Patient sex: M
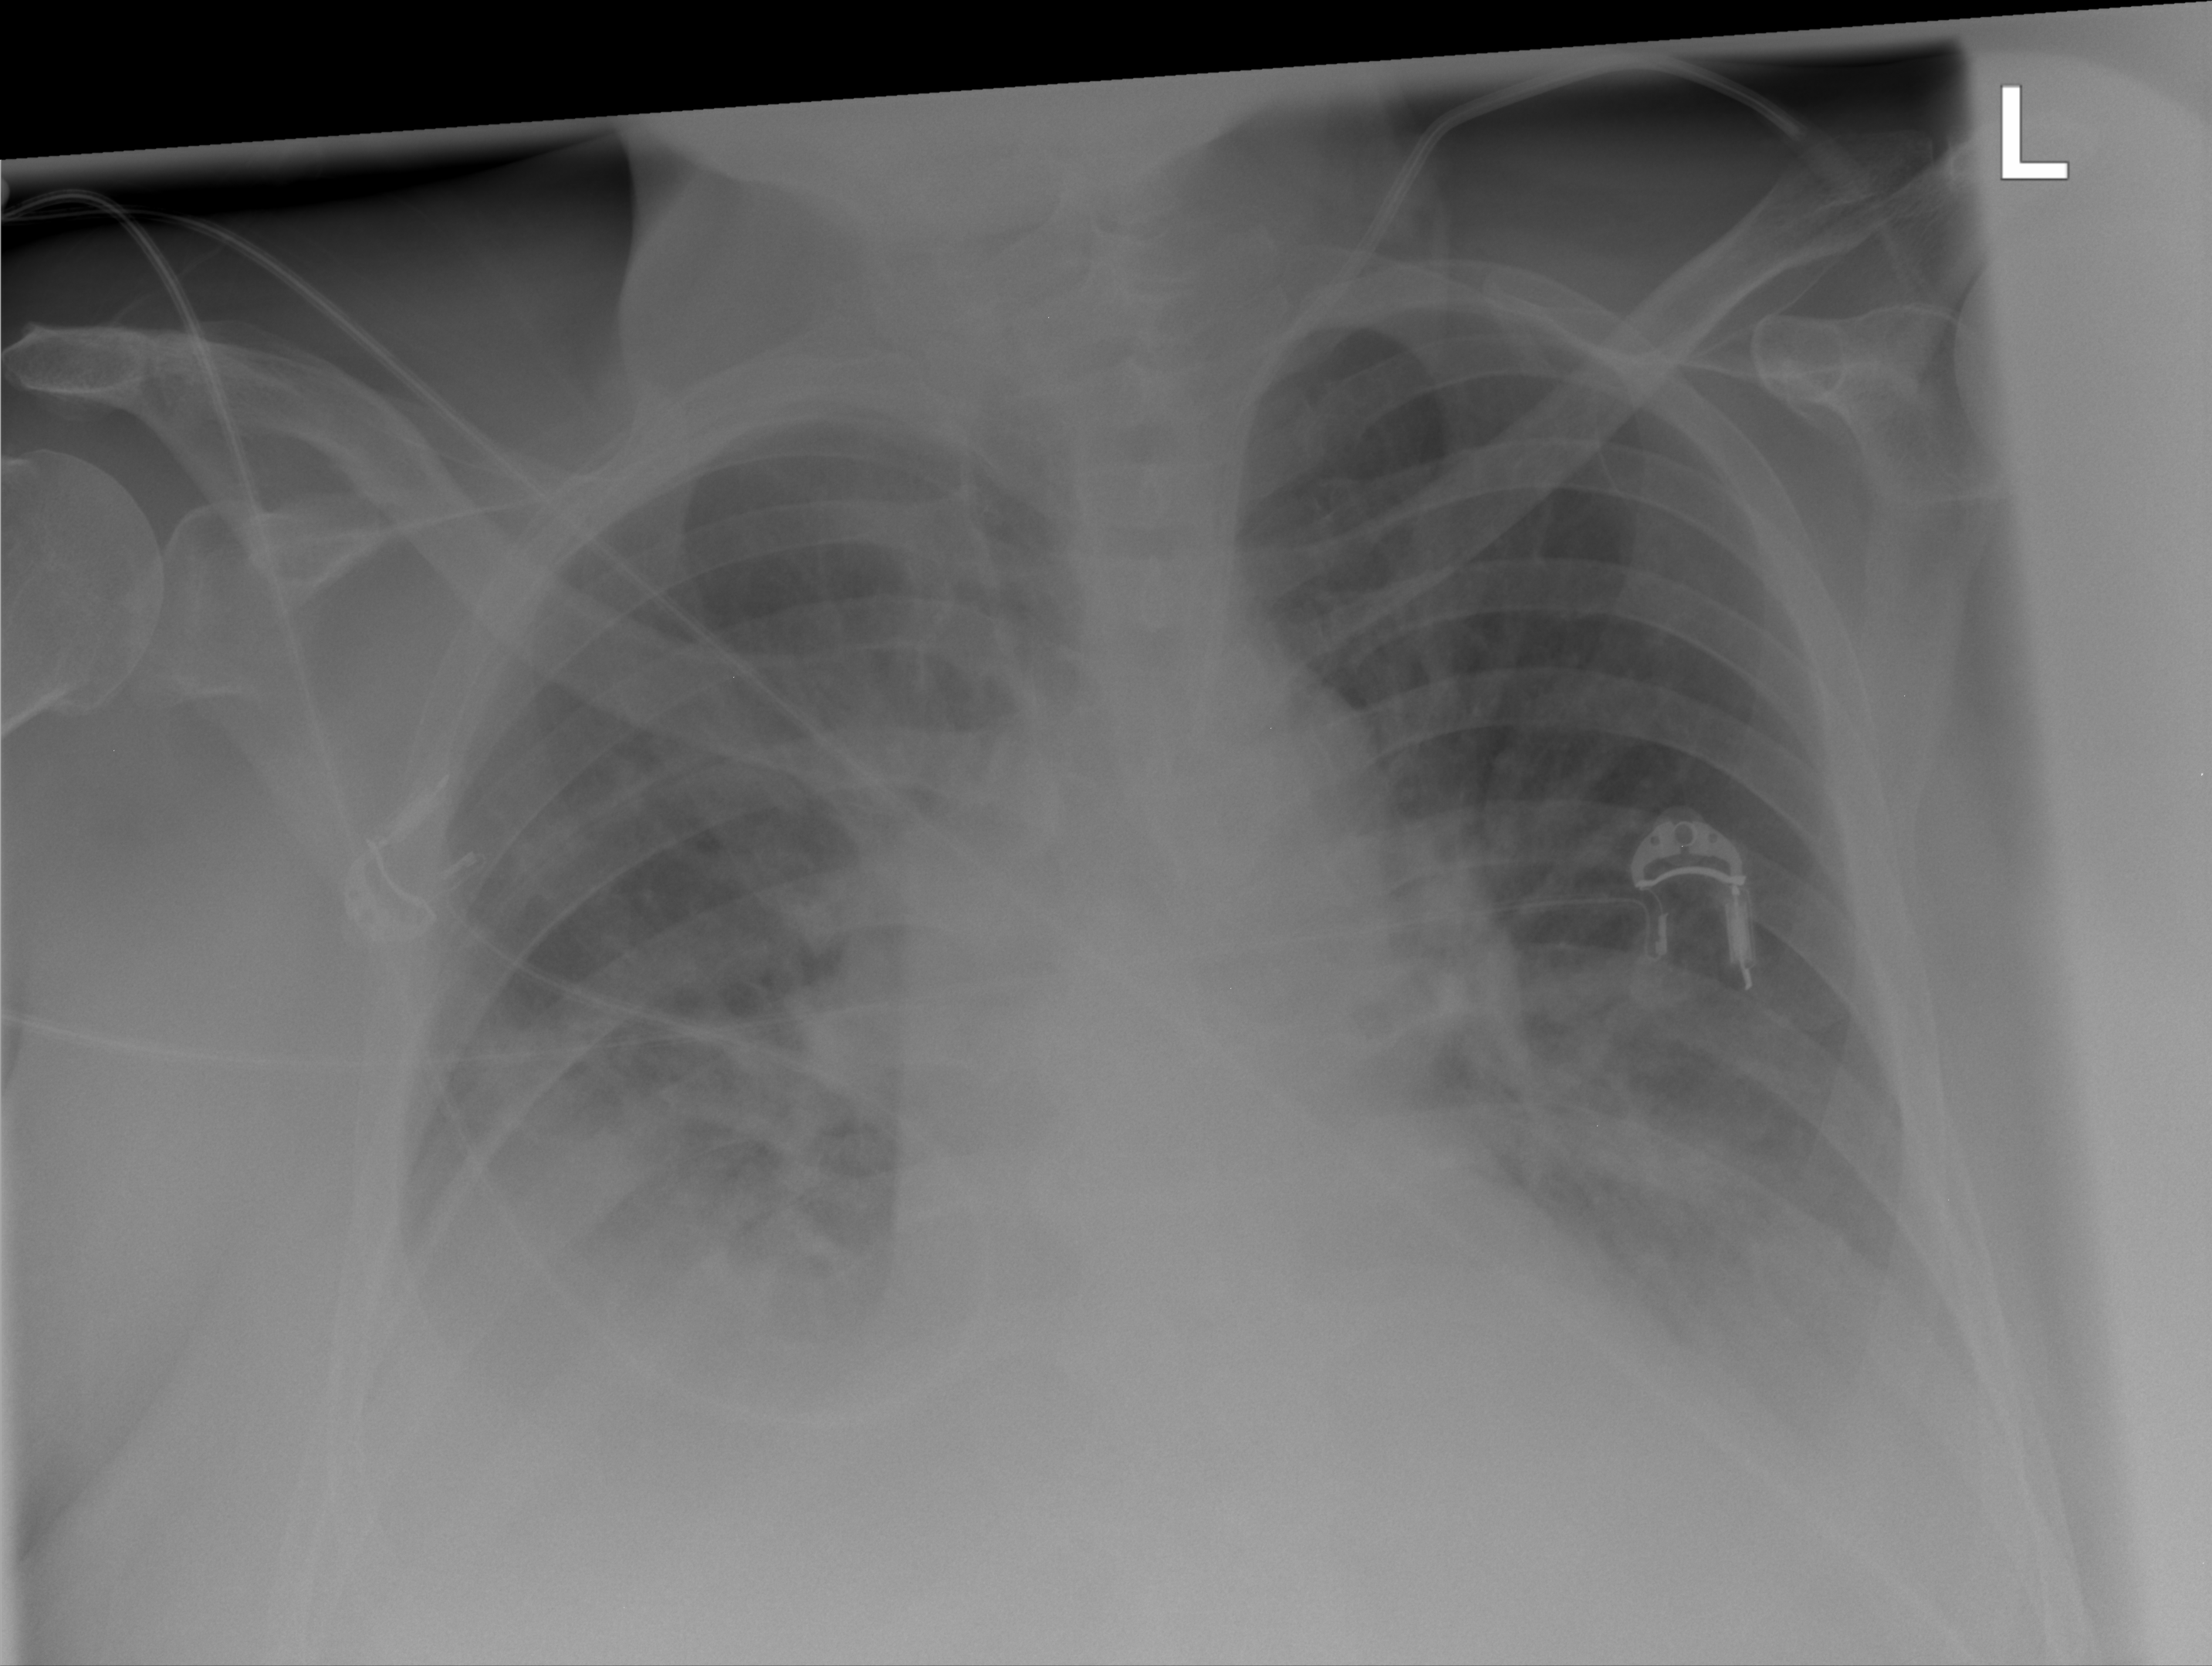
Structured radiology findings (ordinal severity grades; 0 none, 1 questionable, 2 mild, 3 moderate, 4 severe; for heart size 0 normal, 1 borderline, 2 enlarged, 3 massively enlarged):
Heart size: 2
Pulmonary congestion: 0
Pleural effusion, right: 3
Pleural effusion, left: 2
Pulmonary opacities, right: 2
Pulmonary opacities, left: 2
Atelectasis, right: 2
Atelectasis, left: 0